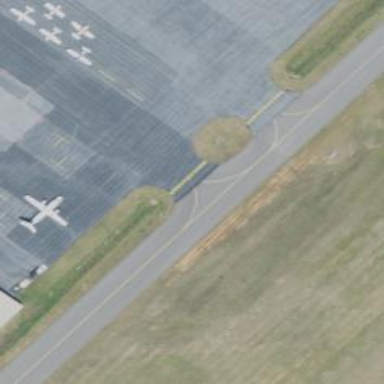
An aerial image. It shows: View of taxiway at the airport.